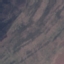
Label: HerbaceousVegetation